Question: I'm using ng-boilerplate (v0.3.2-release), and I'm trying to add 'ngAnimate' but it doesn't work! I'm missing something silly I'm sure.
I have a link to the correct CDN:
'''
<script type="text/javascript" src="//cdnjs.cloudflare.com/ajax/libs/angular.js/1.2.20/angular-animate.min.js"></script>
'''
Checking in the brower Sources shows the file is loaded correctly.
But when I try to add to my module ngAnimate:
'''
angular.module( 'ngBoilerplate.UserDetails', [
'ui.router',
'plusOne',
'ngAnimate'
])
'''
Grunt fails and says that 'karma:unit:run' failed.

I've used bower to install ng-animate in the vendor dir (<URL>, but that didn't worked either.
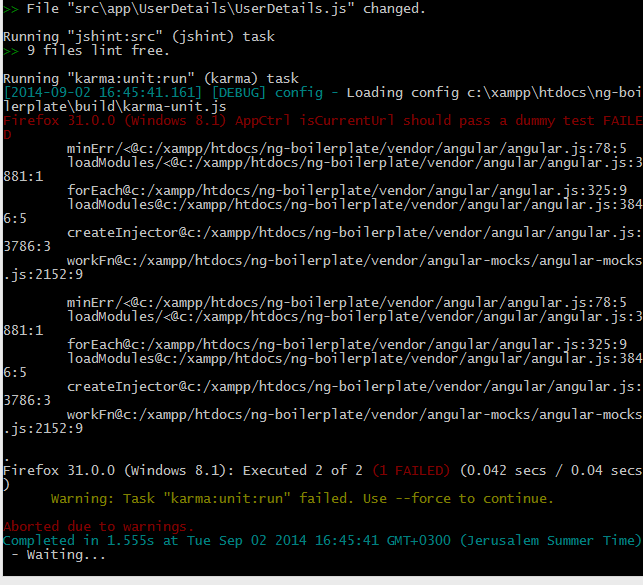
Answer: In the file build.config.js I'v added to vendor_files the path to ng-animate.js, problem solved :)